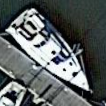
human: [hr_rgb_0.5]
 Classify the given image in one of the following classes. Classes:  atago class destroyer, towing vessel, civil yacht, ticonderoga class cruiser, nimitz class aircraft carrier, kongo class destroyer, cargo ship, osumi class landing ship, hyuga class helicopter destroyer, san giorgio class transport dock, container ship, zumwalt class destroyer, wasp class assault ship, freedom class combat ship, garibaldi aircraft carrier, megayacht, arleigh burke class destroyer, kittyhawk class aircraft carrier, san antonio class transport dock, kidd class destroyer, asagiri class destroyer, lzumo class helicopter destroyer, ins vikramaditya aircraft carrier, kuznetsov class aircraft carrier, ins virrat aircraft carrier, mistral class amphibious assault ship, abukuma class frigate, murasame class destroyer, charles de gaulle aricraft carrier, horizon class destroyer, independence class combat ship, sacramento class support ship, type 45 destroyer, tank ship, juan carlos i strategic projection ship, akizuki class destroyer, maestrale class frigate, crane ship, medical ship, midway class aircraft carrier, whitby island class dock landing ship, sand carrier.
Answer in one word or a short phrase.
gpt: Civil yacht